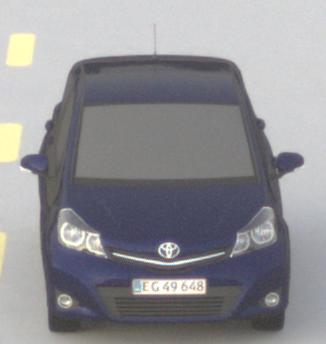
Make: Toyota
Model: Yaris 1.0
Detailed model: Yaris (XP9)
Model produced from: 2009/01
Model produced until: 2010/10
Doors: 3
Color: blue
Road condition: dry road
Daytime: sunrise or sunset
Contrast: low contrast